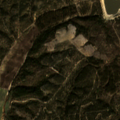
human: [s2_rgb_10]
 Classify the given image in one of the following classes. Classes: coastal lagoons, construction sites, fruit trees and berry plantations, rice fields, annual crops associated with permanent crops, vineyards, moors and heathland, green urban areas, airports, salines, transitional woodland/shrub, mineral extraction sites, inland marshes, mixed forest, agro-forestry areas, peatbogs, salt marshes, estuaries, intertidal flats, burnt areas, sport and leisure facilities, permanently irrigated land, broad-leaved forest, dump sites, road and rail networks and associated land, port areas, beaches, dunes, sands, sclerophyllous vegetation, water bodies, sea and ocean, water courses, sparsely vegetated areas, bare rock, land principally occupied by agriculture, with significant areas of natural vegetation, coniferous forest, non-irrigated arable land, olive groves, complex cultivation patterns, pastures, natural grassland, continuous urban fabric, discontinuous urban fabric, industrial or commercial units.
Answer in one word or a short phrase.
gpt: permanently irrigated land, broad-leaved forest, transitional woodland/shrub